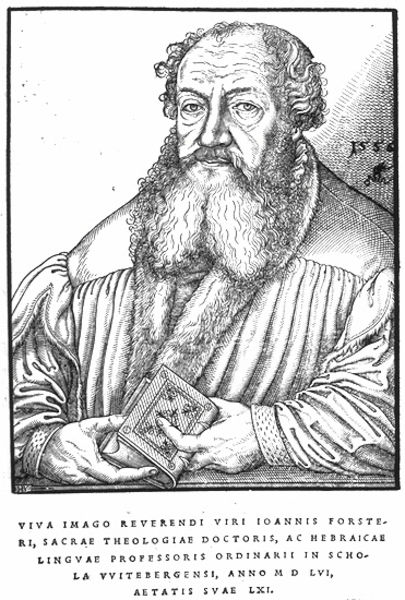
Titel: Bildnis des Johann Forster
Künstler: Johann Melchior Bocksberger
Institution: (Seriendruck)
Schlagwörter: dunkel, hand, mann, weiß, finger, grau, hell, mund, nase, ohr, schwarz, stirn, zeichnung, blick, alt, bart, augen, bibel, bärtig, falten, gesicht, halten, pelz, vollbart, ärmel, bildnis, herr, hände, portrait, porträt, signatur, geistlicher, gewand, haare, mantel, brustbild, lippen, locken, schulter, fell, holzschnitt, schrift, grafik, zeigefinger, brauen, allein, alter, buch, druck, stich, kupfer, text, manschetten, barthaare, halbglatze, einband, talar, pelzkragen, pfarrer, halbprofil, portät, jesus, bildnid, mittelalter, priester, leser, gelehrter, dürer, kupferstich, hält, latein, lateinisch, professor, neuzeit, hebräisch, druckschrift, augen nase, schaube, theologe, passe, carlos, wissen, talat, blick an betrachter, ioannis, viva, e, 1556, forsteri, johannes forster